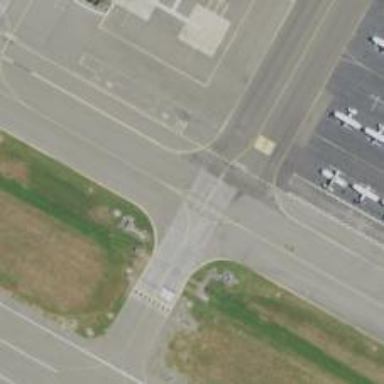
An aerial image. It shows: Image of taxiway at airport.